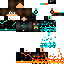
A male human skin with dark skin, wearing brown long hair dressed in a blue hoodie and black pants, featuring a closed mouth.